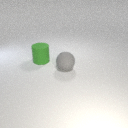
large green rubber cylinder behind large gray rubber sphere